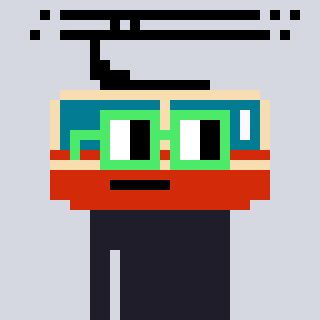
a pixel art character with square light green glasses, a tram wagon-shaped head and a orange-colored body on a cool background